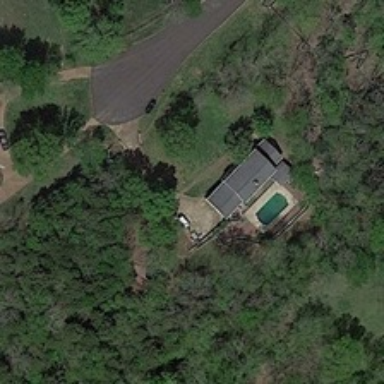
There is a green field behind the grey roof .